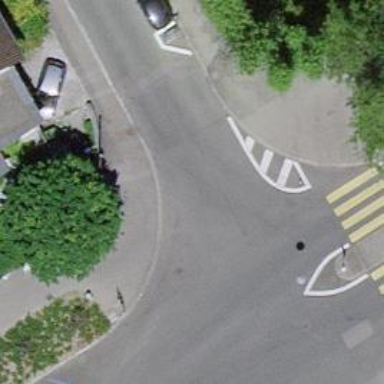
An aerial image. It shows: Unmarked crossing on the road.